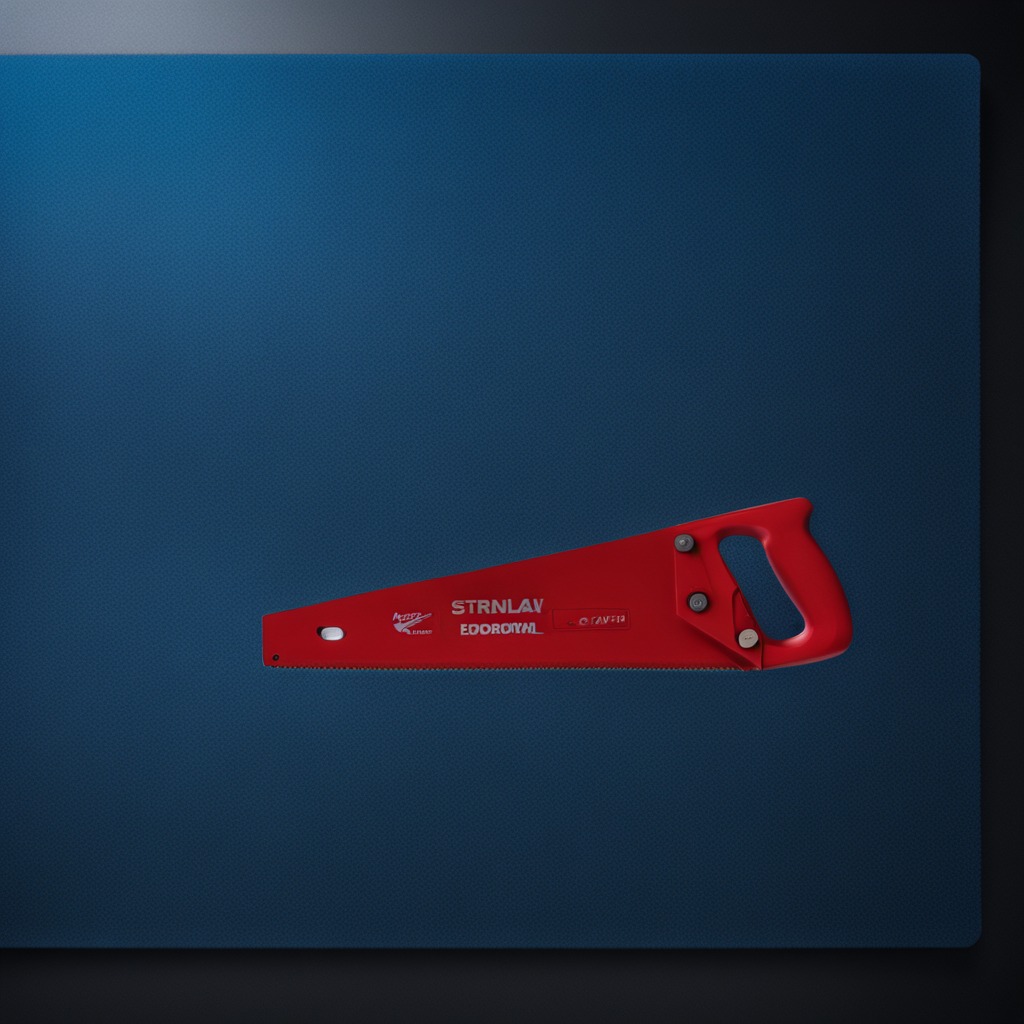
A metal saw is lying on the clean granite tabletop inside a workshop at night.